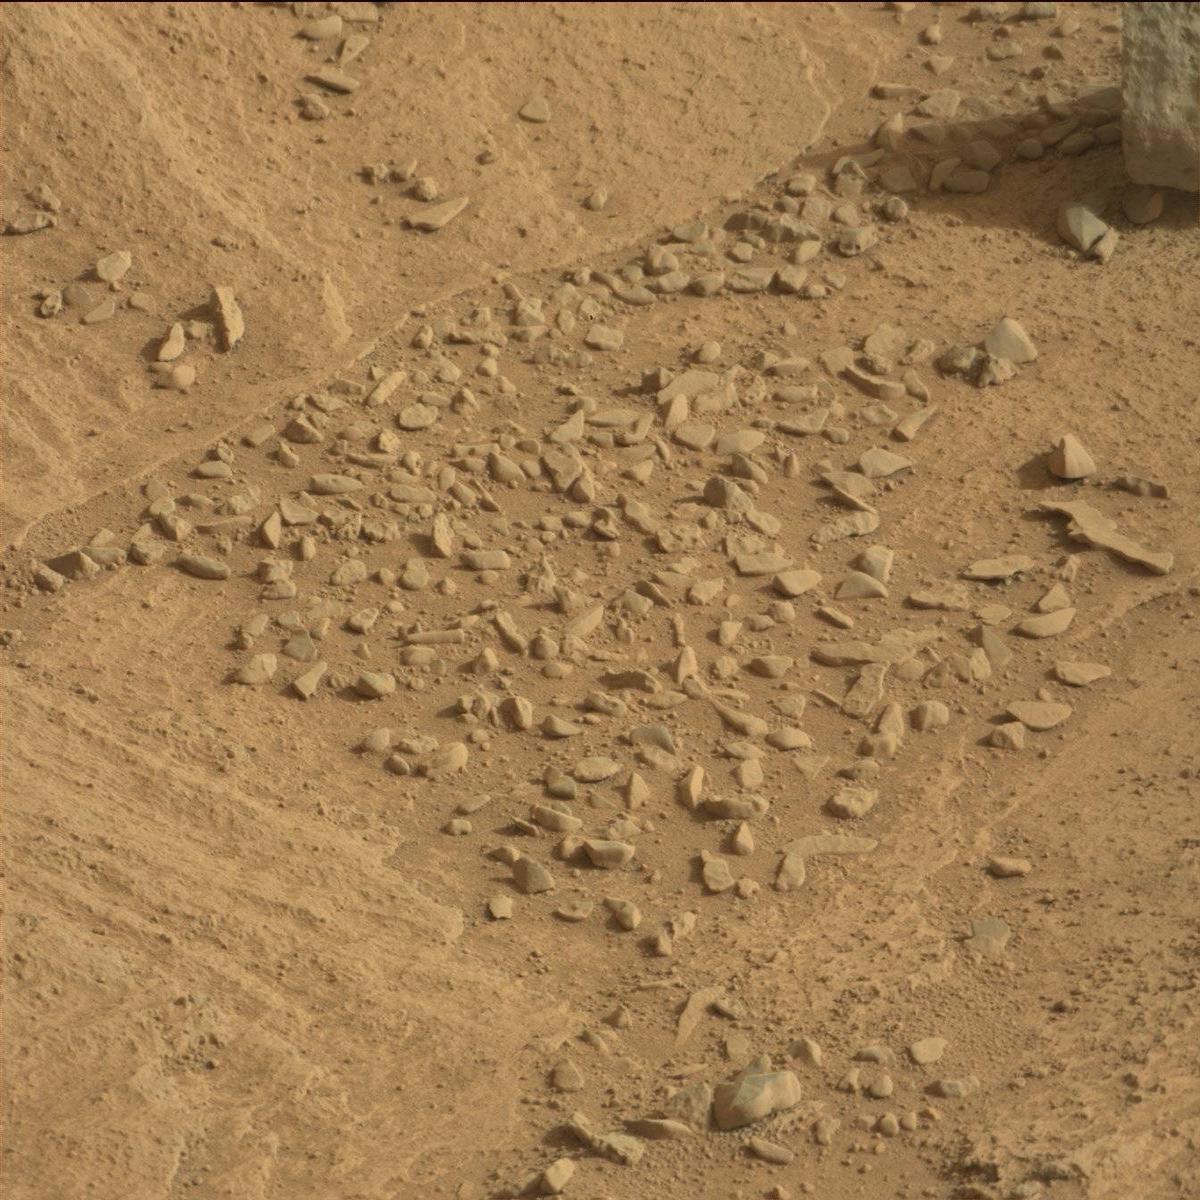
Terrain classes present: Bedrock, Rock, Sand / Soil